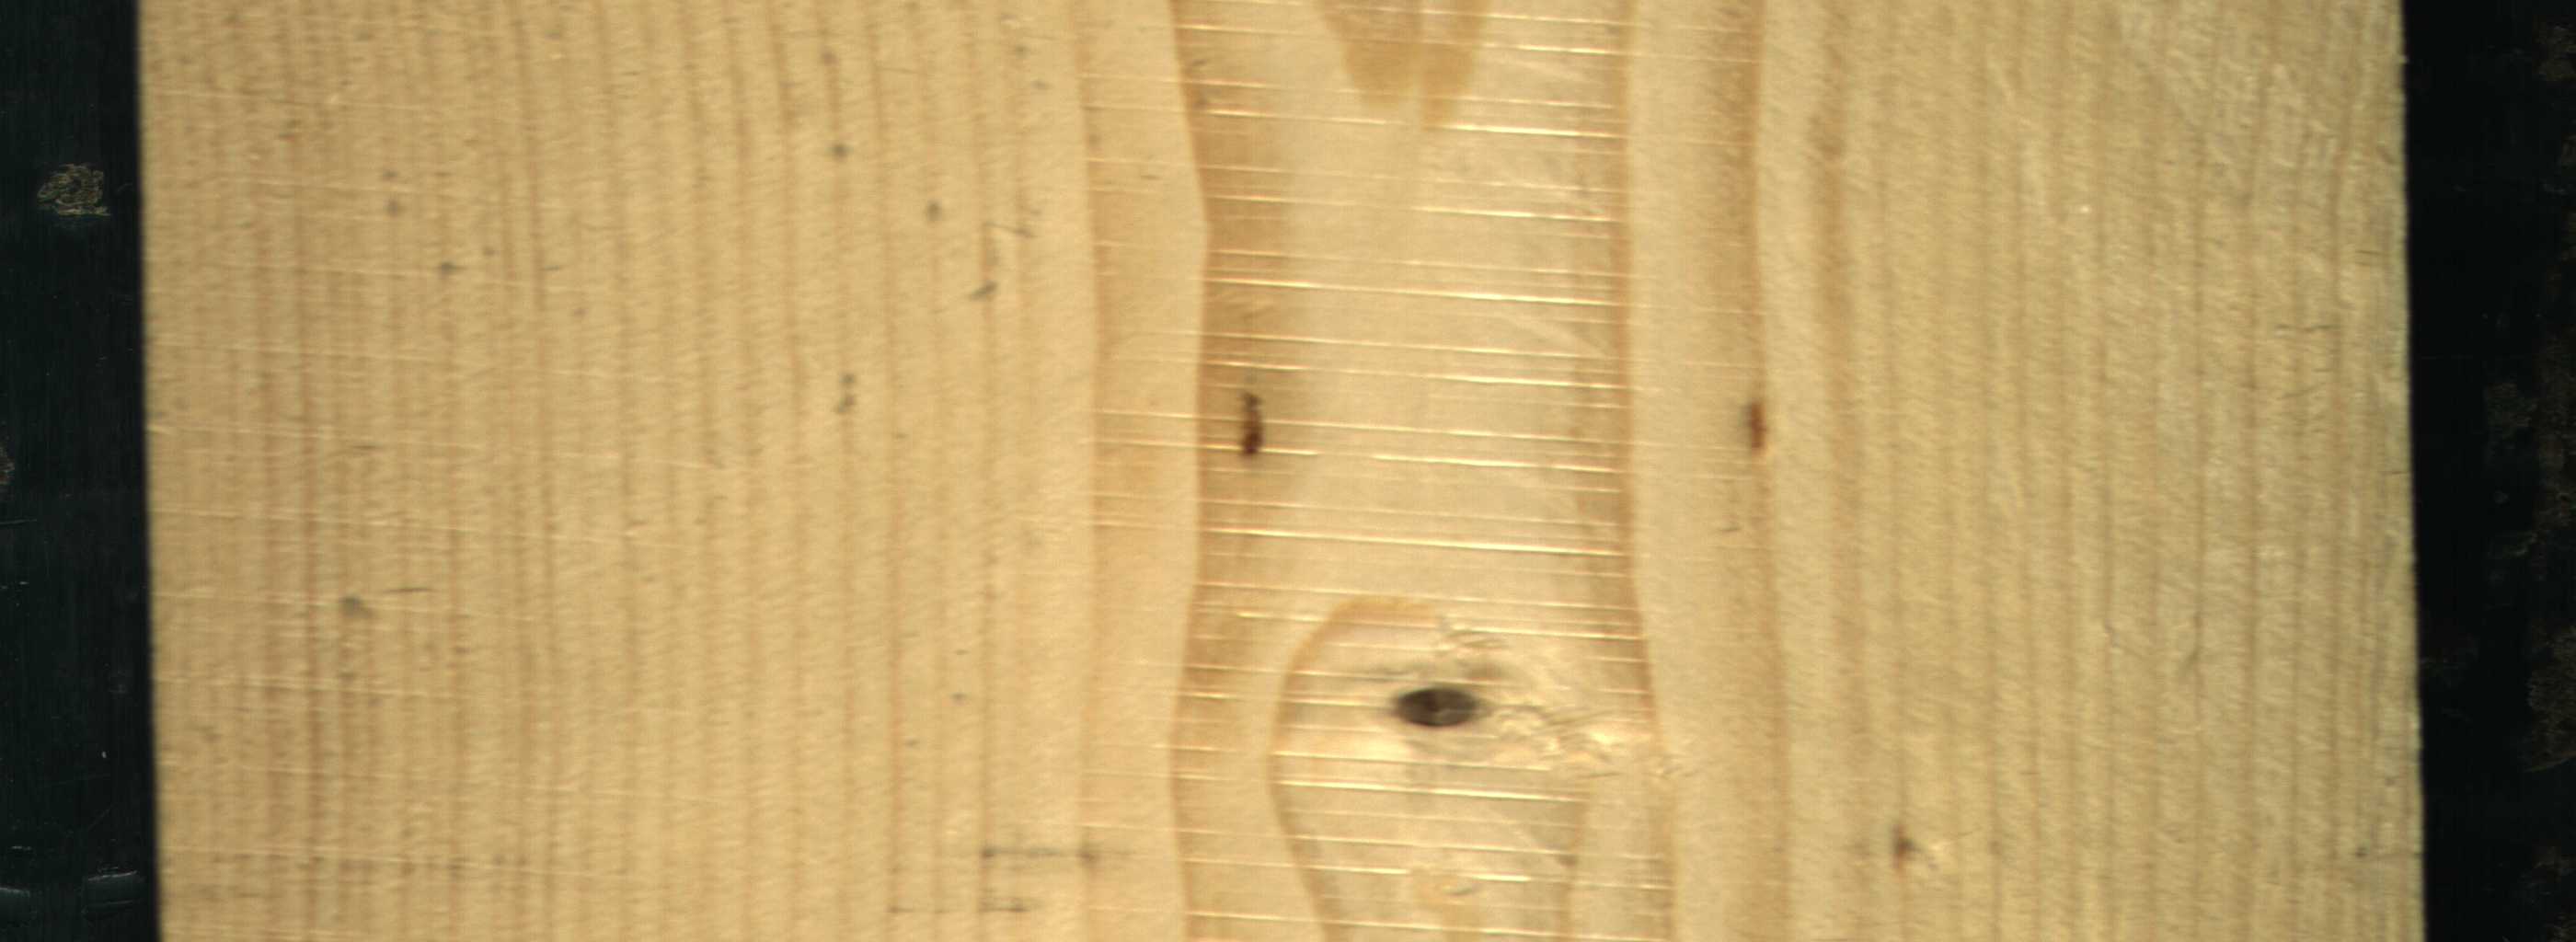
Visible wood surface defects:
resin
Dead_Knot